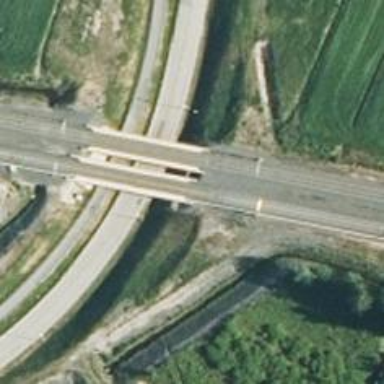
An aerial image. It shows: Bridge with railway tracks. The electrified line has continuous contact line.